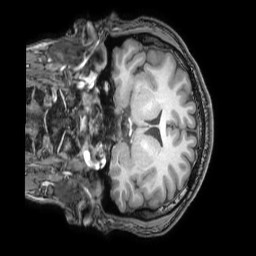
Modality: T1w
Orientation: coronal
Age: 18
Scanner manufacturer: philips
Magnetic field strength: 3 T
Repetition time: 0.007 s
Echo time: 0.003501 s